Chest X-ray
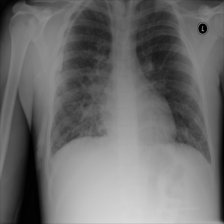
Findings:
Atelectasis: negative
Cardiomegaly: negative
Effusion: negative
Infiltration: positive
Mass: negative
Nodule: negative
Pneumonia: negative
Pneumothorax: negative
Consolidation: negative
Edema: positive
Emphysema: negative
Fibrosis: negative
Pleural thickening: negative
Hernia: negative